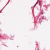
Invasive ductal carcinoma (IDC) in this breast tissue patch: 0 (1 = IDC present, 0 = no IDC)